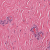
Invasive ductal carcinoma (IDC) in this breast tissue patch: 0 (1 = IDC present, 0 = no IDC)